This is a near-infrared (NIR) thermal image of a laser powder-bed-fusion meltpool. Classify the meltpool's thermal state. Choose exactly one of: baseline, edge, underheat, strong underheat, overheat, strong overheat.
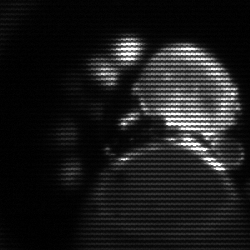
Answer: edge